Field crop: tomato
Growth stage: 1
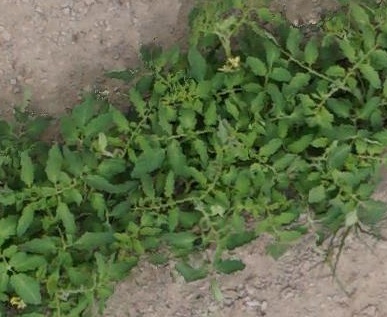
Species: tomato